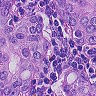
Metastatic tissue present: yes